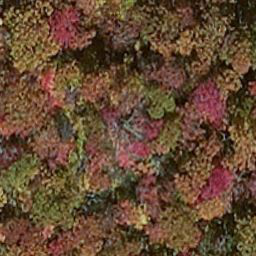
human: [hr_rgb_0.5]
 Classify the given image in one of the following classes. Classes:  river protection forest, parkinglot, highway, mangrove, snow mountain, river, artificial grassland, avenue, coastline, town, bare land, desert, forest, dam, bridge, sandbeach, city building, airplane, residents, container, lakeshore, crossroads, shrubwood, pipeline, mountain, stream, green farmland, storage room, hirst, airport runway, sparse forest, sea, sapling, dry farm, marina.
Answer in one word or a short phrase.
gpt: mangrove